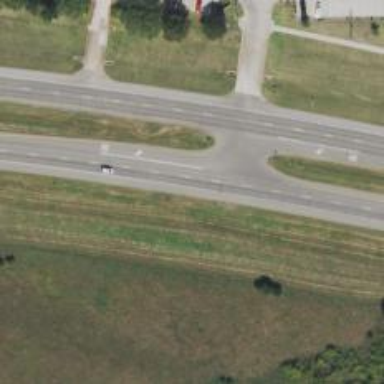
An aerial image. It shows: Trunk link highway.